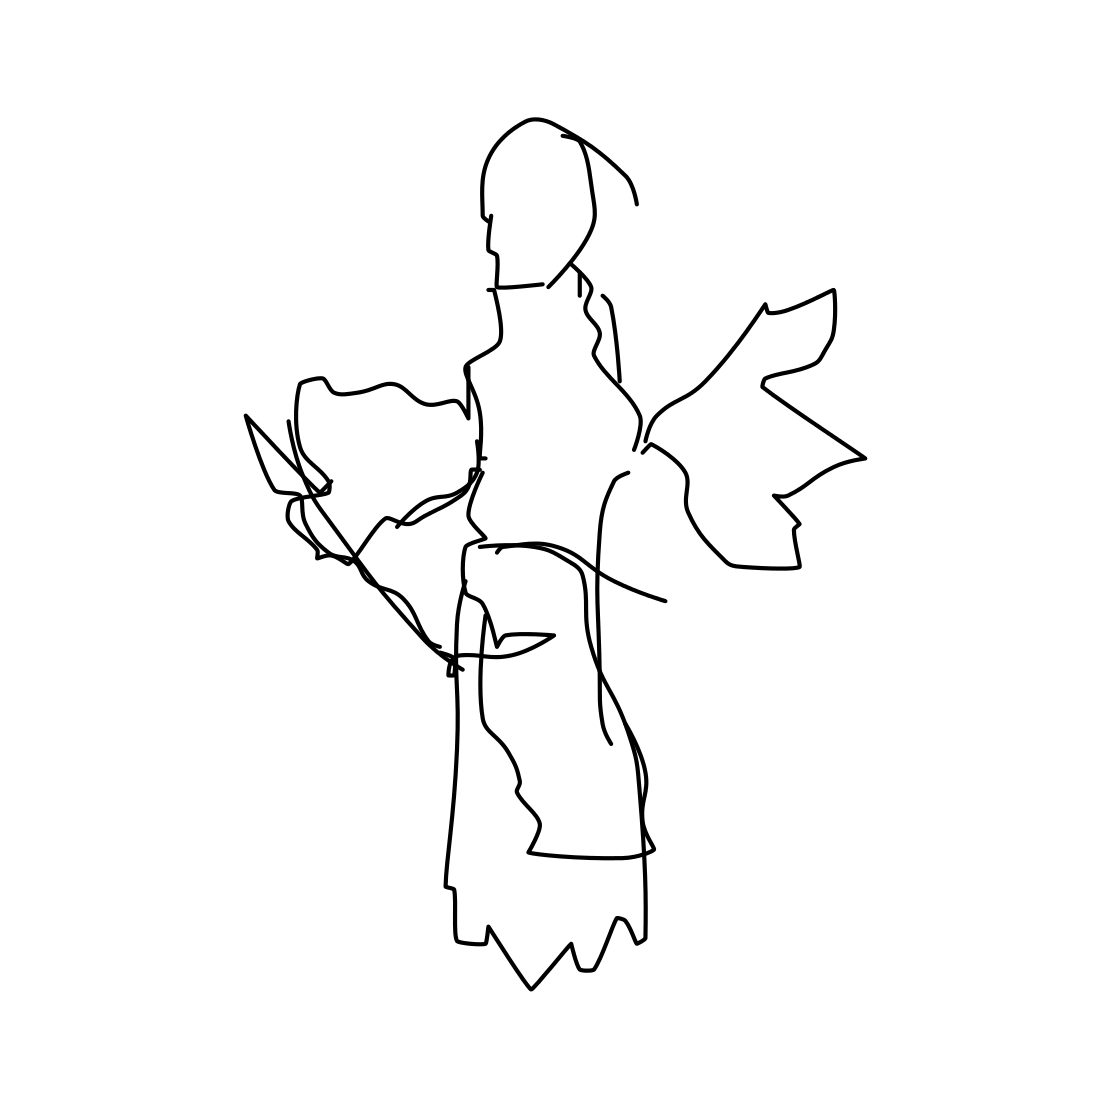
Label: angel